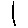
Label: line